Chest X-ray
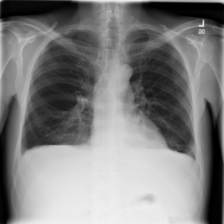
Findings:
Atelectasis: positive
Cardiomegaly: negative
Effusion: negative
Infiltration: negative
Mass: negative
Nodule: negative
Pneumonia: negative
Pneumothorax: negative
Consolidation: negative
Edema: negative
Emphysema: negative
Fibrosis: negative
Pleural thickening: negative
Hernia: negative